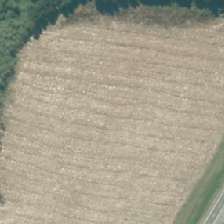
Land cover: harvested_forest